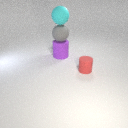
large purple rubber cylinder to the left of small red rubber cylinder